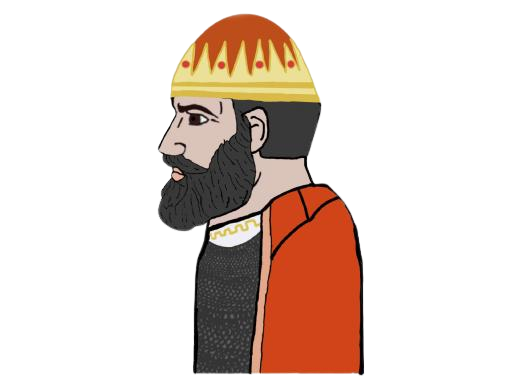
Label: 4_Yes_Chad